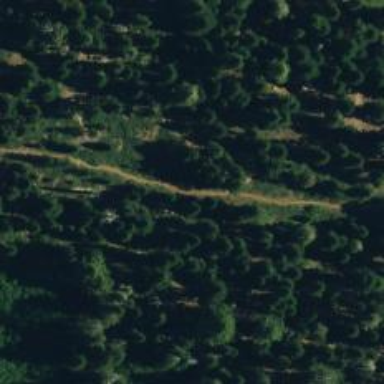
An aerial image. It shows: Path with excellent trail visibility.